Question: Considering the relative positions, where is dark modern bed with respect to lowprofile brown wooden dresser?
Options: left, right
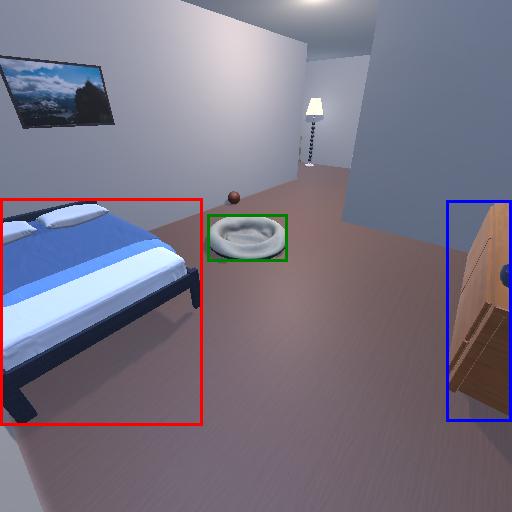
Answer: left